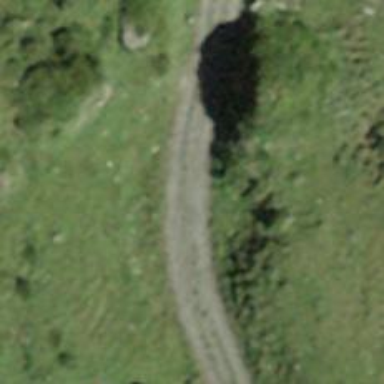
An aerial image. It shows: Path with grade2 track type.